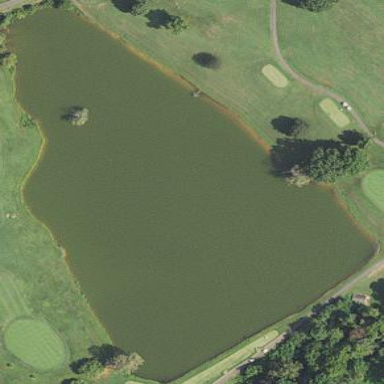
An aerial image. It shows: Picturesque scene of golf course with lateral water hazard.